Field crop: tomato
Growth stage: 2
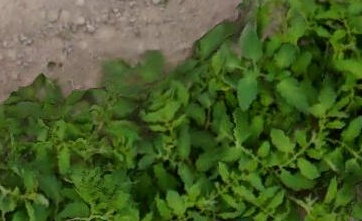
Species: tomato